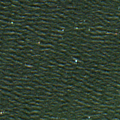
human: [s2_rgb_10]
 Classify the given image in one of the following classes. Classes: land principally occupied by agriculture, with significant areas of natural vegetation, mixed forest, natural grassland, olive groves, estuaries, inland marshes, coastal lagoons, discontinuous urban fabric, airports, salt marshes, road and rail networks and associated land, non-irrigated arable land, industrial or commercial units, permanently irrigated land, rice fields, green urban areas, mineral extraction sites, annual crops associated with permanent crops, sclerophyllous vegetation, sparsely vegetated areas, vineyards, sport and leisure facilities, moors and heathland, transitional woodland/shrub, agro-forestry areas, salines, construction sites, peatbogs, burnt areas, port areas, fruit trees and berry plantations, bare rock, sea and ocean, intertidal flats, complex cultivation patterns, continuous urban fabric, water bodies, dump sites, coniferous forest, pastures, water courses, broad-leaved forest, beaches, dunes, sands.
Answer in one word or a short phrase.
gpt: sea and ocean